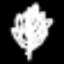
Label: leaf